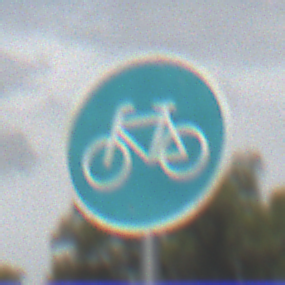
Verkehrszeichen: Radweg
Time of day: Midday
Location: Outdoor (Nature)
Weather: PartlyCloudy
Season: NotSpecified
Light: Natural